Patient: sex M, age 57
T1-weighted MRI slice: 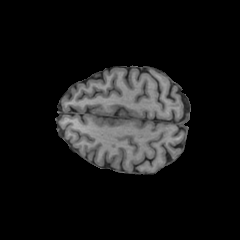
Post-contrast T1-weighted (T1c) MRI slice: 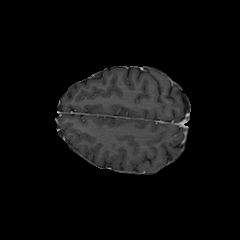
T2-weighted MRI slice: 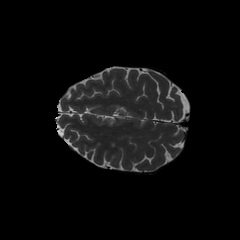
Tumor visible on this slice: no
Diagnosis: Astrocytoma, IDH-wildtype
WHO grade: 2